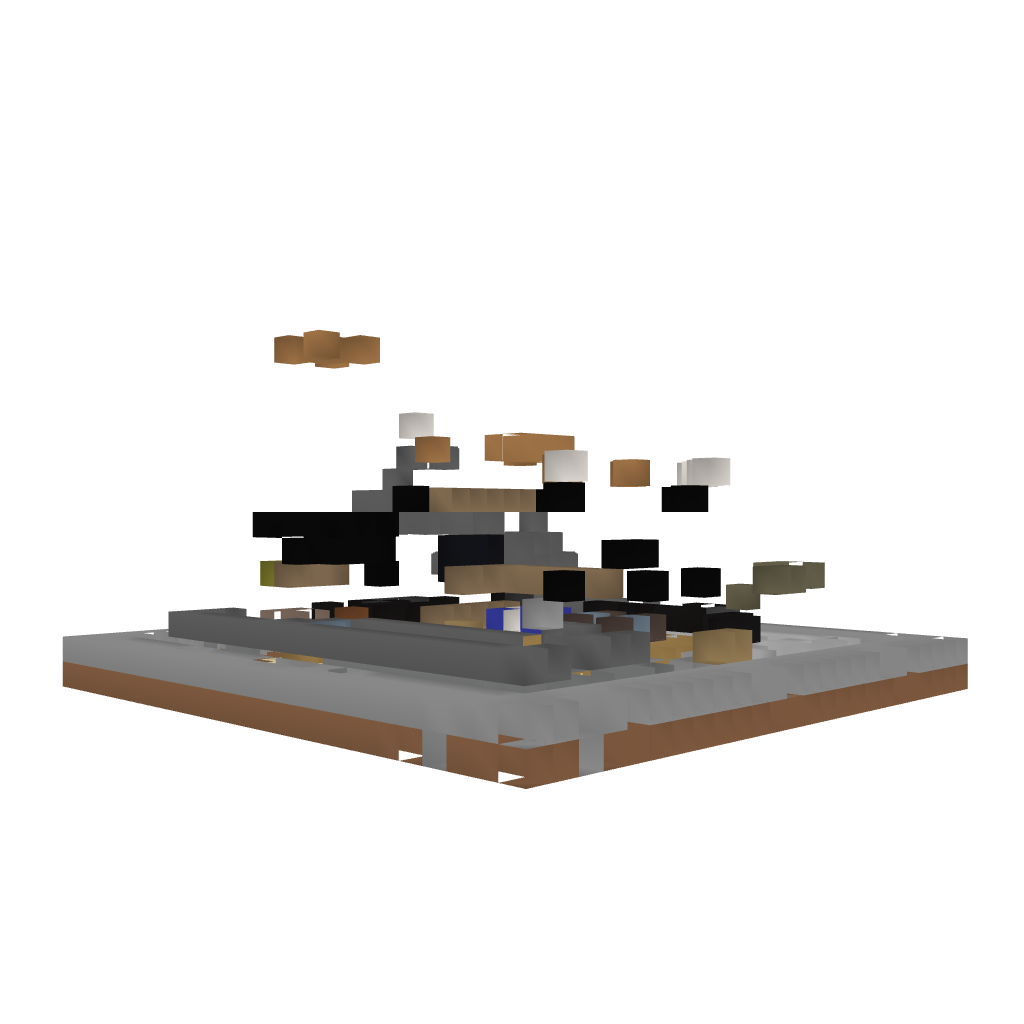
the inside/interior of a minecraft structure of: Quartz House